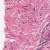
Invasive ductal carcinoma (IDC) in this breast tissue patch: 0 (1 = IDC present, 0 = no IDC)